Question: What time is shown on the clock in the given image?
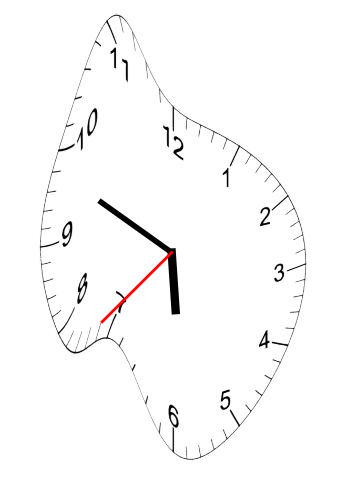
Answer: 05:48:37